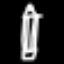
Label: pencil